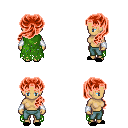
a pixel art fantasy rpg character, female body template, human, tanned skin, green tattered cape, teal pants, red princess hairstyle, white cloth bracers, black slippers, four views (front, back, left, right), 2x2 character sprite sheet, small pixel art, hard edges, no anti-aliasing